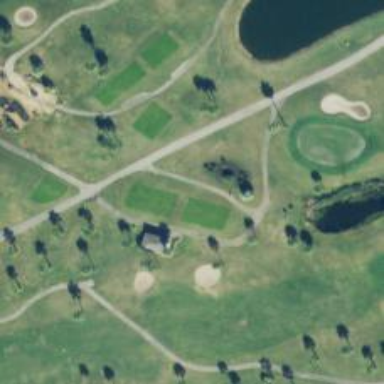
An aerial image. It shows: Path for both road and golf.